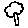
Label: tree